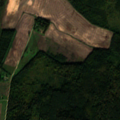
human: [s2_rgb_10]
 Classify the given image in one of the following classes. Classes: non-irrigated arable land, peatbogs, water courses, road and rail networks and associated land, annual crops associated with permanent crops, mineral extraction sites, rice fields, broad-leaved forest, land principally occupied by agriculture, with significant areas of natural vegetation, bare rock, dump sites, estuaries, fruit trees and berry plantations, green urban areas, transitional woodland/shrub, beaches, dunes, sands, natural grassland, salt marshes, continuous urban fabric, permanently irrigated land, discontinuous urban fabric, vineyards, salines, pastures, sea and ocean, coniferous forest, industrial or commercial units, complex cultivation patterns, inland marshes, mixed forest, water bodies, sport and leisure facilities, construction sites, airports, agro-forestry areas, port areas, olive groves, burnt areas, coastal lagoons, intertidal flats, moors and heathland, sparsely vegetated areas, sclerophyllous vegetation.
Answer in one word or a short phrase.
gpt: non-irrigated arable land, complex cultivation patterns, broad-leaved forest, transitional woodland/shrub